Aerial crown-view tile of a tropical tree (Barro Colorado Island, Panama), acquired 20250317:
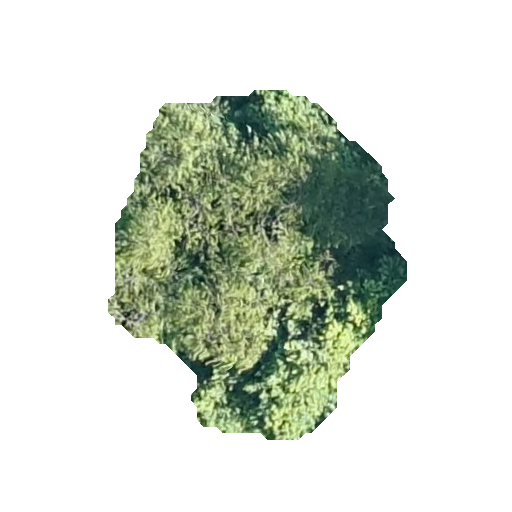
Species: Quararibea stenophylla
GBIF accepted scientific name: Quararibea stenophylla
Crown area: 108.782 m²